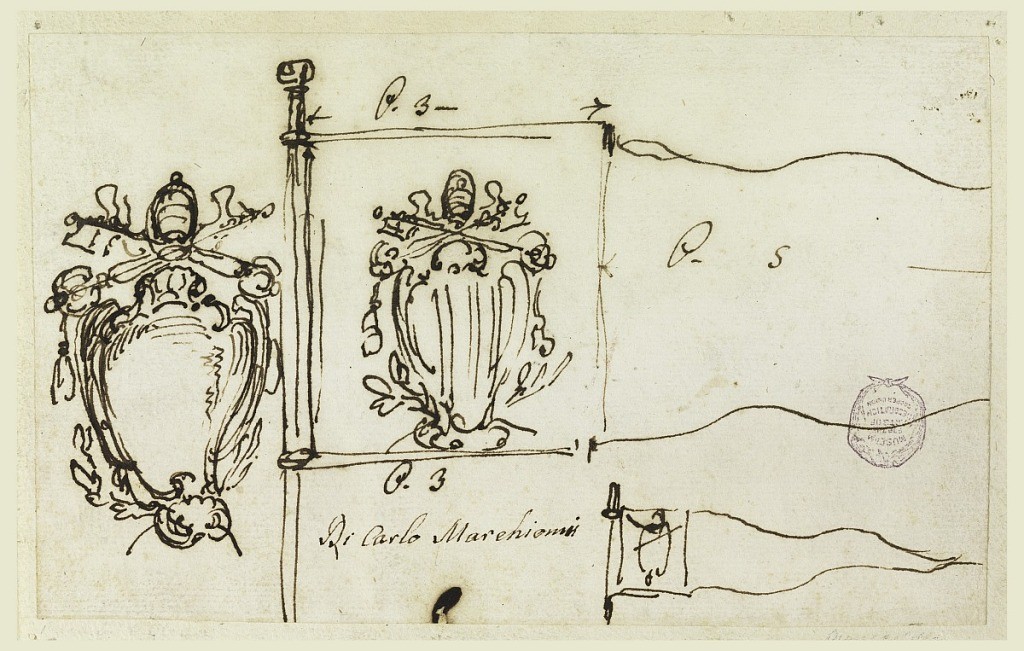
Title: Three sketches for a standard of Pope Benedict XIV
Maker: Carlo Marchionni, Italian, 1702–1786
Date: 1740–58
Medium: Pen and sepia ink on paper
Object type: Drawing
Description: A sketch for the escutcheon, for the shape of the whole pennon and for its rectangular part bearing the coat of arms, with the upper part of the bar and the indication of its length and of the triangular part.